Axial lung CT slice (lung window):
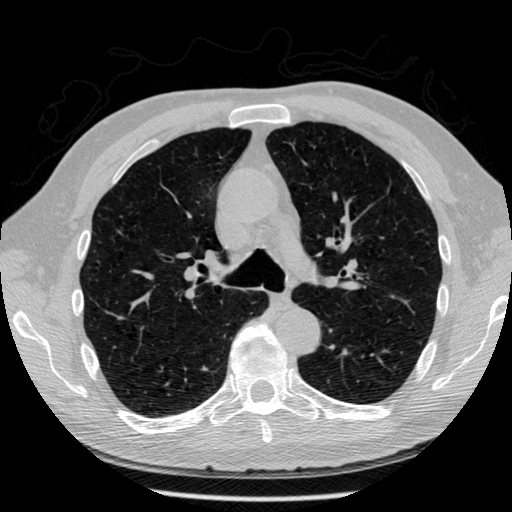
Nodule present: no